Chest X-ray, AP view. Patient: 64 years old, sex F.
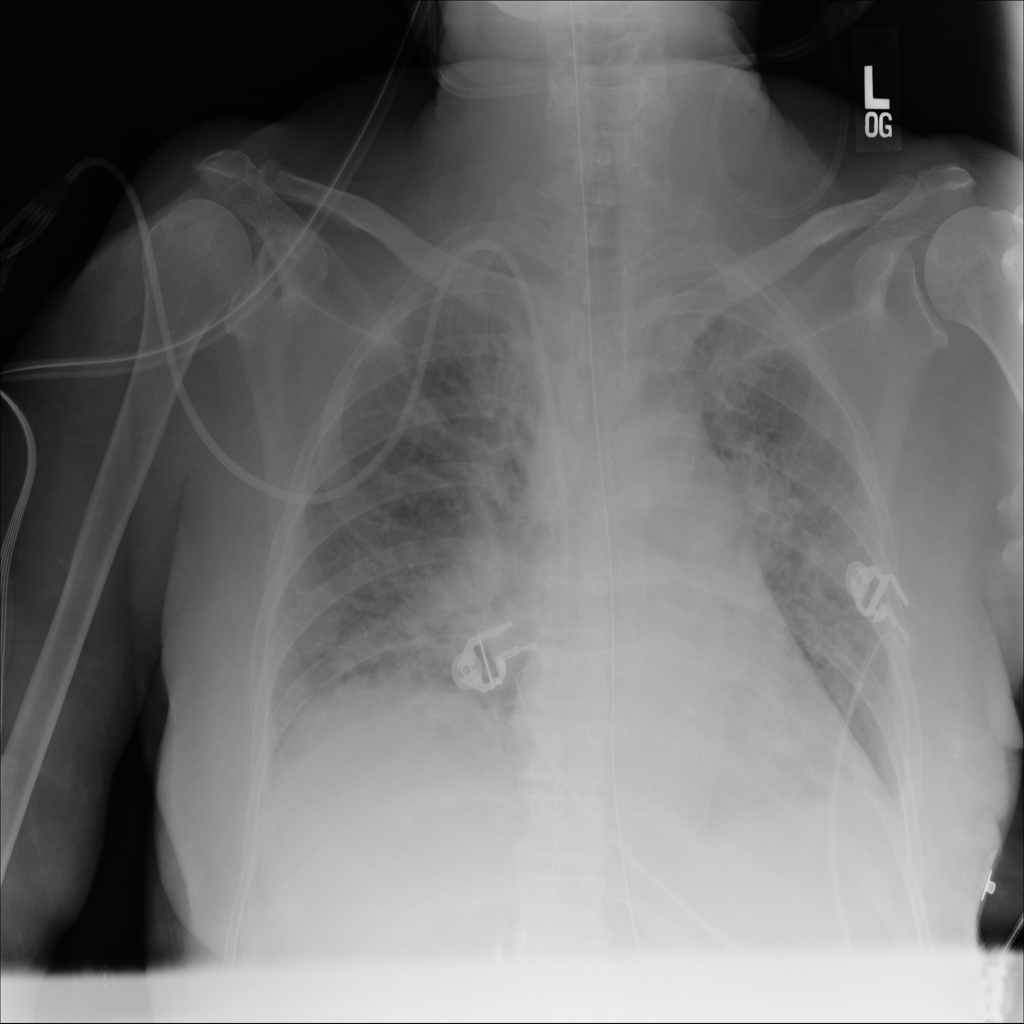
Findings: Infiltration